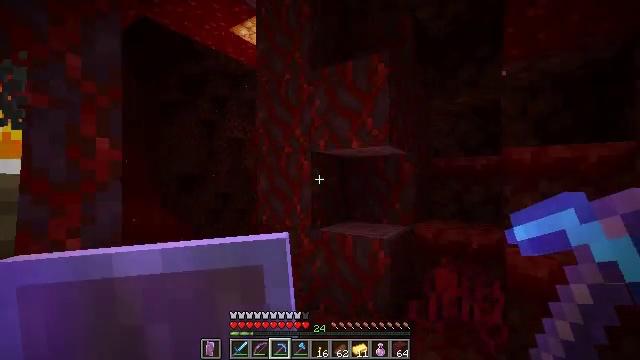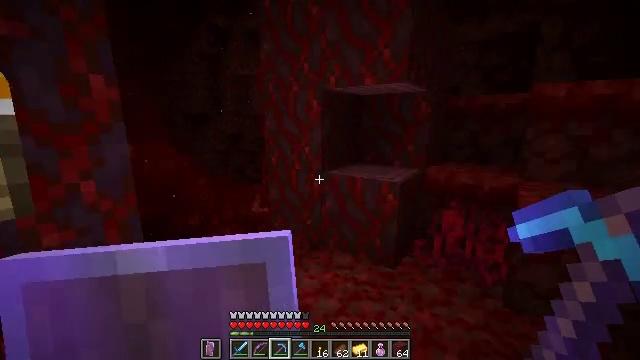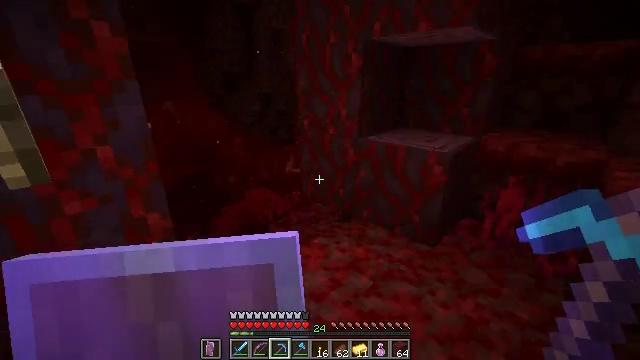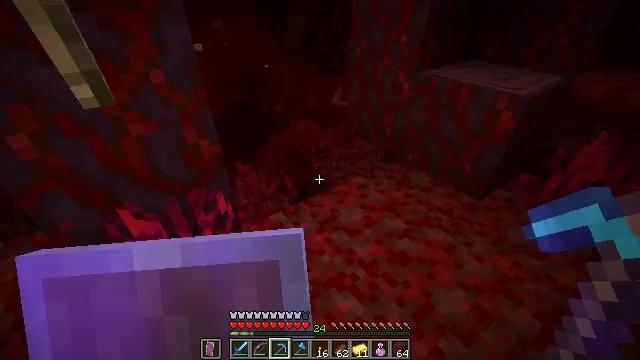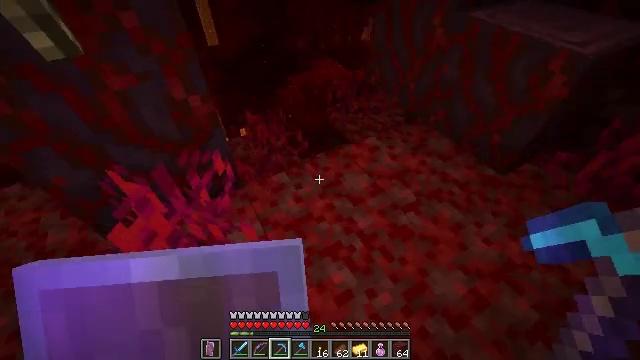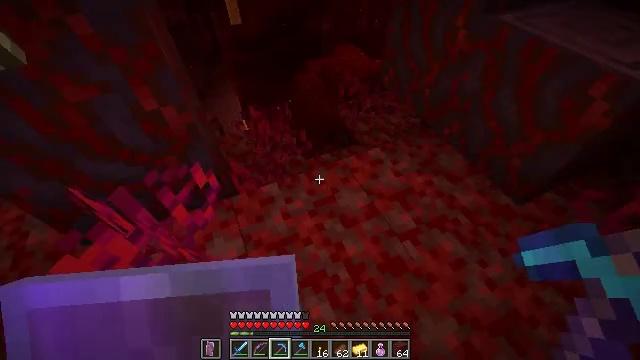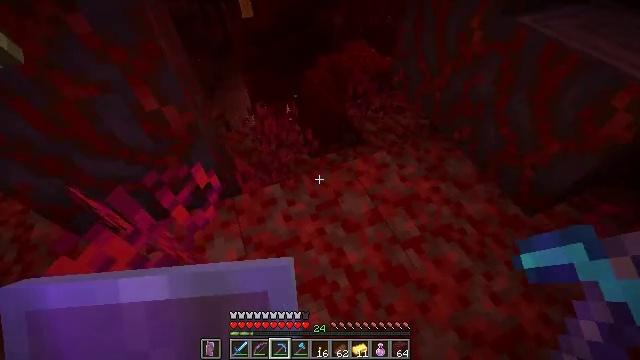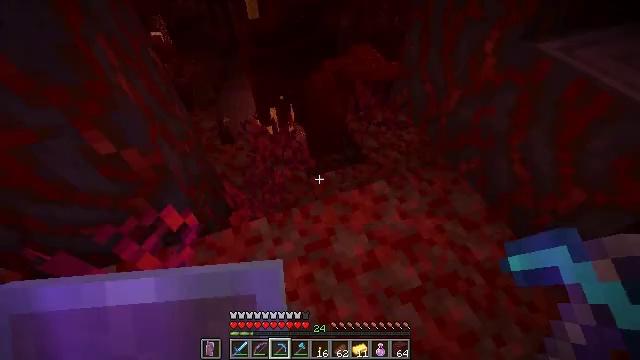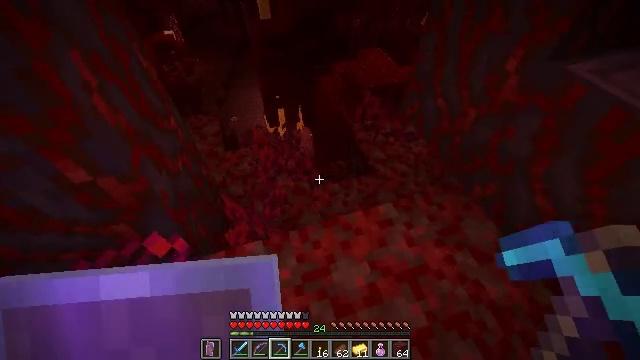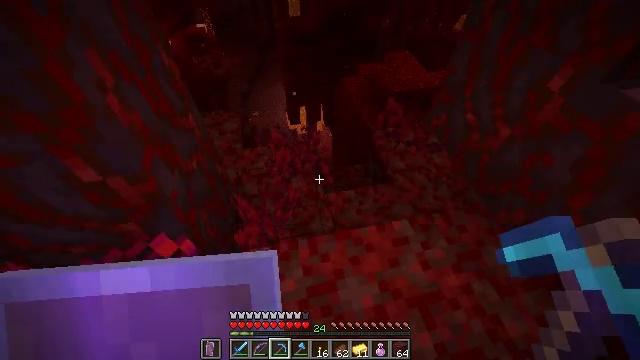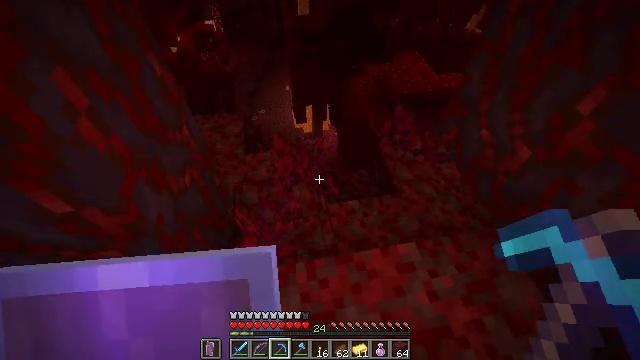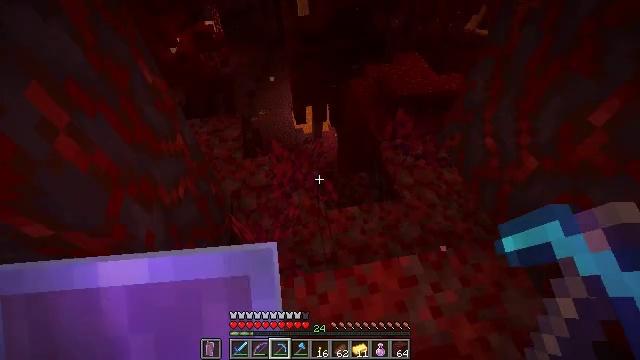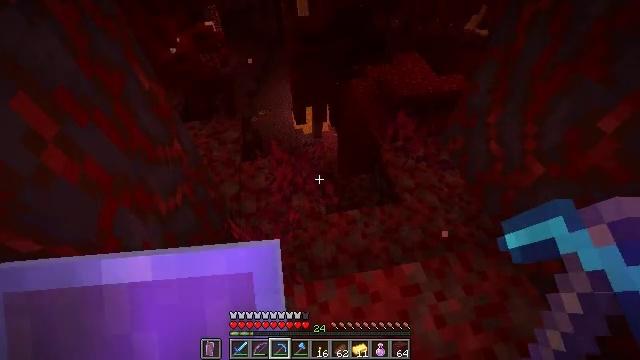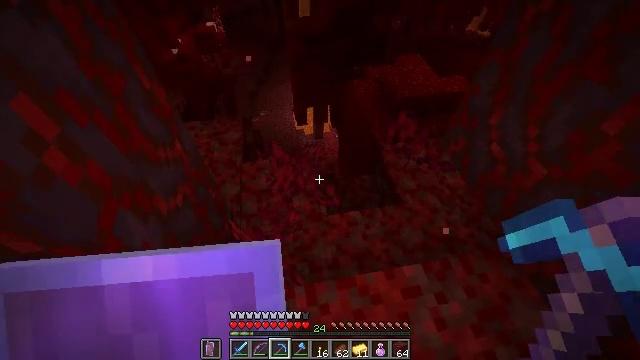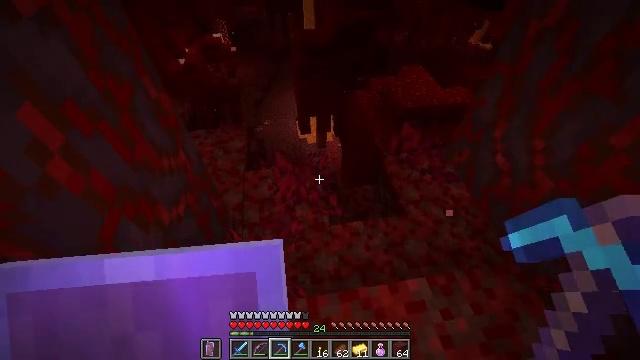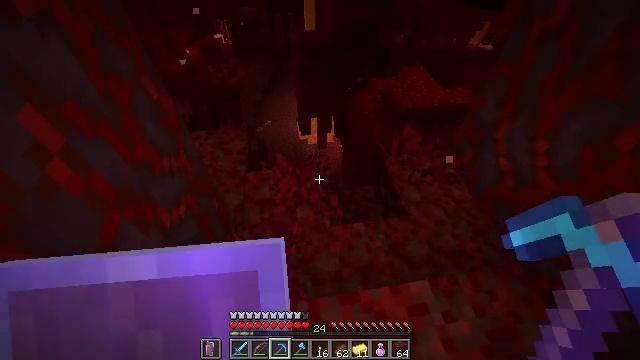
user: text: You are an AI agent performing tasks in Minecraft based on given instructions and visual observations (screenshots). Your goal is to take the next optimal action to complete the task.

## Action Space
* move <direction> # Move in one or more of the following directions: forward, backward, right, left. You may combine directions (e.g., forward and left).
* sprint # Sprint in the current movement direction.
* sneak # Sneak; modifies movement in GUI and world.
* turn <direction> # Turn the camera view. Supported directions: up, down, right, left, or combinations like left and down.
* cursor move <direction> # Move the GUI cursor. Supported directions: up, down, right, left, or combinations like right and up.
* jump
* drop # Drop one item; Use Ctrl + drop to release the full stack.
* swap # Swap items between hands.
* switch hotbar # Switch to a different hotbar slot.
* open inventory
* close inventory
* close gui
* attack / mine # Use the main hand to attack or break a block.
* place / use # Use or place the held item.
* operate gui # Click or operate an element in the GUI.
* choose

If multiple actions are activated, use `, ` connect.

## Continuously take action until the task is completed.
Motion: motion action
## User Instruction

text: Attack the ground to get crimson roots.
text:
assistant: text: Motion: move forward, turn left and down
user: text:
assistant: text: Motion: move forward, turn left and down
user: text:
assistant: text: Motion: move forward and move right, turn left and down
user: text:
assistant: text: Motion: move forward and move right, turn left and down
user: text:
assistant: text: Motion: move forward, turn left and down
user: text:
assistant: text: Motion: move forward, turn left
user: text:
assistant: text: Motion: move forward, turn left
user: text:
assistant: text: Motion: move forward, turn left
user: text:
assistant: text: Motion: move forward, turn left
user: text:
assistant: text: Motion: turn left
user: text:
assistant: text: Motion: no_op
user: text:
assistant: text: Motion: no_op
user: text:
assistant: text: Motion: no_op
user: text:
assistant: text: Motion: turn up
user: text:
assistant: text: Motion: no_op
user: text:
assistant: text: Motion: turn left and up
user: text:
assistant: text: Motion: move forward and move right, turn left
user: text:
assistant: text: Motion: move forward and move right, turn left and down
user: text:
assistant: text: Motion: move forward and move right, turn left and down
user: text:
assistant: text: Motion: move forward, turn down
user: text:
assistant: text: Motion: move forward, turn left and down
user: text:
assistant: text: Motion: no_op
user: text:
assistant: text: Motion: no_op
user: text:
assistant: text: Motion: no_op
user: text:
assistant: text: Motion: no_op
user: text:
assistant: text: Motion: no_op
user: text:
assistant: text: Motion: no_op
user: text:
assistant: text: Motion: turn right and down
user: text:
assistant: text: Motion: turn left
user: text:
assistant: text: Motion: turn left